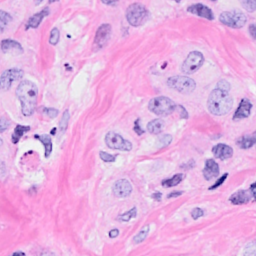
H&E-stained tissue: Breast